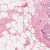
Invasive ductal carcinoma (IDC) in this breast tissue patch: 0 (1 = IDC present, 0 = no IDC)